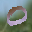
Label: 0